Question: Is there a button control in WPF/XAML similar to those in Windows 10 (and Windows 8.1 I think) onscreen keyboard? By that I mean when held down, they "fan out" into multiple buttons that can be dragged over to and activated when released (even if click is released slightly away from the key). If not, how to implement them?

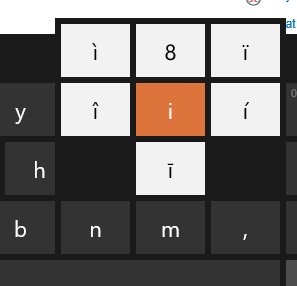
Answer: I'm not aware of a default control to do this. However, I think you can get this functionality by:
1) Having a button that has your main text selection
2) Creating a popup with a grid of buttons containing the default value along with all the variations you want to display
3) Keeping the styling of the main button and the ones in the popup consistent
4) When the popup is shown, position it so the main text button aligns with the one shown in the popup.
Here is a example of some of this.
FanoutButton.xaml
'''
<UserControl x:Class="FanoutButtonTest.FanoutButton"
xmlns="http://schemas.microsoft.com/winfx/2006/xaml/presentation"
xmlns:x="http://schemas.microsoft.com/winfx/2006/xaml"
xmlns:mc="http://schemas.openxmlformats.org/markup-compatibility/2006"
xmlns:d="http://schemas.microsoft.com/expression/blend/2008"
mc:Ignorable="d"
d:DesignHeight="64" d:DesignWidth="64" FontSize="20" FontWeight="Bold">
<Grid>
<Button x:Name="btnMain" Background="#FFF6F6F6" Click="btnMain_Click"/>
</Grid>
</UserControl>
'''
Code Behind:
'''
public partial class FanoutButton : UserControl
{
private string _mainText;
private Popup _fanoutPopup;
public string MainText { get { return _mainText; } set { SetMainText(value); } }
public List<string> Variations { get; set; }
public delegate void ValueClickedHandler(string value);
public event ValueClickedHandler ValueClicked;
public FanoutButton()
{
InitializeComponent();
InitializeVariables();
}
private void InitializeVariables()
{
this.Variations = new List<string>();
}
private void SetMainText(string value)
{
_mainText = value;
btnMain.Content = _mainText;
}
private void Hold()
{
//Calculate rows and columns for popup
int buttonCount = 1 + this.Variations.Count;
double squareRoot = Math.Sqrt((double)buttonCount);
int columns = (int)Math.Ceiling(squareRoot);
int rows = (int)Math.Round(squareRoot);
int width = (int)this.Width * columns;
int height = (int)this.Height * rows;
//Get button location
Point buttonPosition = btnMain.PointToScreen(new Point(0d, 0d));
_fanoutPopup = new Popup();
_fanoutPopup.Width = width;
_fanoutPopup.Height = height;
_fanoutPopup.HorizontalOffset = buttonPosition.X;
_fanoutPopup.VerticalOffset = buttonPosition.Y;
var allValues = new List<string>();
allValues.Add(_mainText);
allValues.AddRange(this.Variations);
var container = new WrapPanel();
_fanoutPopup.Child = container;
foreach (string value in allValues)
{
var button = new Button();
button.Width = this.Width;
button.Height = this.Height;
button.Content = value;
button.Background = btnMain.Background;
button.Foreground = btnMain.Foreground;
button.Template = btnMain.Template;
button.Tag = value;
button.Click += button_Click;
container.Children.Add(button);
}
_fanoutPopup.IsOpen = true;
}
private void button_Click(object sender, RoutedEventArgs e)
{
string value = "";
if (sender is Button)
{
value = ((Button)sender).Tag.ToString();
_fanoutPopup.IsOpen = false;
RaiseValueClicked(value);
}
}
private void btnMain_Click(object sender, RoutedEventArgs e)
{
Hold();
}
private void RaiseValueClicked(string value)
{
if (ValueClicked != null)
{
ValueClicked(value);
}
}
}
'''
MainWindow.xaml:
'''
<Window xmlns:FanoutButtonTest="clr-namespace:FanoutButtonTest" x:Class="FanoutButtonTest.MainWindow"
xmlns="http://schemas.microsoft.com/winfx/2006/xaml/presentation"
xmlns:x="http://schemas.microsoft.com/winfx/2006/xaml"
Title="MainWindow" Height="350" Width="525">
<Grid>
<FanoutButtonTest:FanoutButton x:Name="fbtnTest" Width="48" Height="48"/>
</Grid>
</Window>
'''
MainWindow Code Behind:
public partial class MainWindow : Window
{
public MainWindow()
{
InitializeComponent();
'''
fbtnTest.MainText = "a";
fbtnTest.Variations = new List<string>() { "b", "c", "d", "e", "f", "g" };
fbtnTest.ValueClicked += fbtnTest_ValueClicked;
}
private void fbtnTest_ValueClicked(string value)
{
MessageBox.Show("Clicked: " + value);
}
'''
}